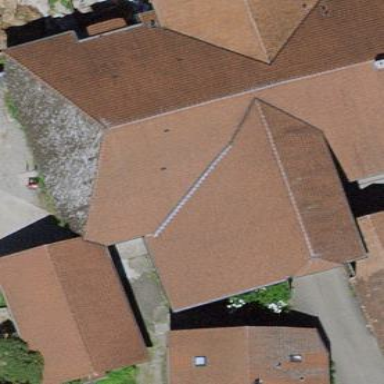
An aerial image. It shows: Farm building.